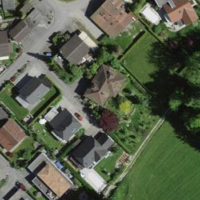
EUNIS habitat code: 54
Species observed at this site:
Cardamine pratensis